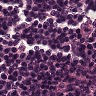
Metastatic tissue present: no